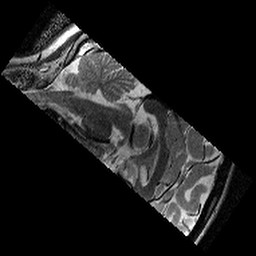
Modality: T2w
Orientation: sagittal
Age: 10
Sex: female
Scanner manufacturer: siemens
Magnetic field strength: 3 T
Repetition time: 9.23 s
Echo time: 0.067 s